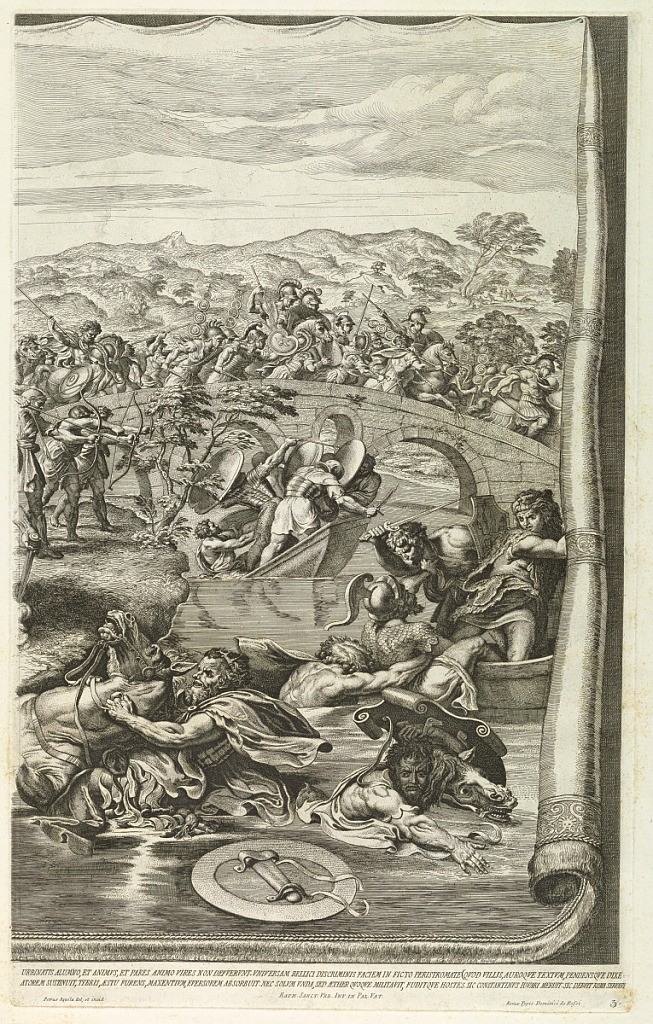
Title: The Battle of Constantine
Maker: Pietro Aquila, Italian, d. 1692
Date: ca. 1680-1700
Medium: Engraving on paper
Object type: Print
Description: One of four vertical plates, together making a horizontal composition. Raphael's Battle of Constantine, in the Vatican, conceived as a tapestry.